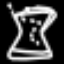
Label: hourglass